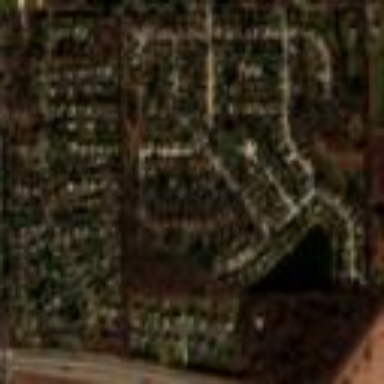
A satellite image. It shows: Residential area consisting of single-family homes.